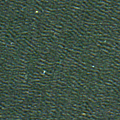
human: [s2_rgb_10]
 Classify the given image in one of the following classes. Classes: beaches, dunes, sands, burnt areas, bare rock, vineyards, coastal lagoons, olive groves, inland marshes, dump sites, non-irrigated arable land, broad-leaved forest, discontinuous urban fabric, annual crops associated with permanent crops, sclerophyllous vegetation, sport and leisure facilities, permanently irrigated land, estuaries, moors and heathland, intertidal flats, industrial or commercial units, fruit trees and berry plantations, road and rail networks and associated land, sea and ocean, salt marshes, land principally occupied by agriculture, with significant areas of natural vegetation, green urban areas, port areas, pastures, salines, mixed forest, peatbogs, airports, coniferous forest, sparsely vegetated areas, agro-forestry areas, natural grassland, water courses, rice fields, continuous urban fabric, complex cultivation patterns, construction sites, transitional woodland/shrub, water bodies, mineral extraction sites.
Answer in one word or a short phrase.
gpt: sea and ocean